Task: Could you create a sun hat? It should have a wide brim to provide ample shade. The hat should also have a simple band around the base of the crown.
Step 72:
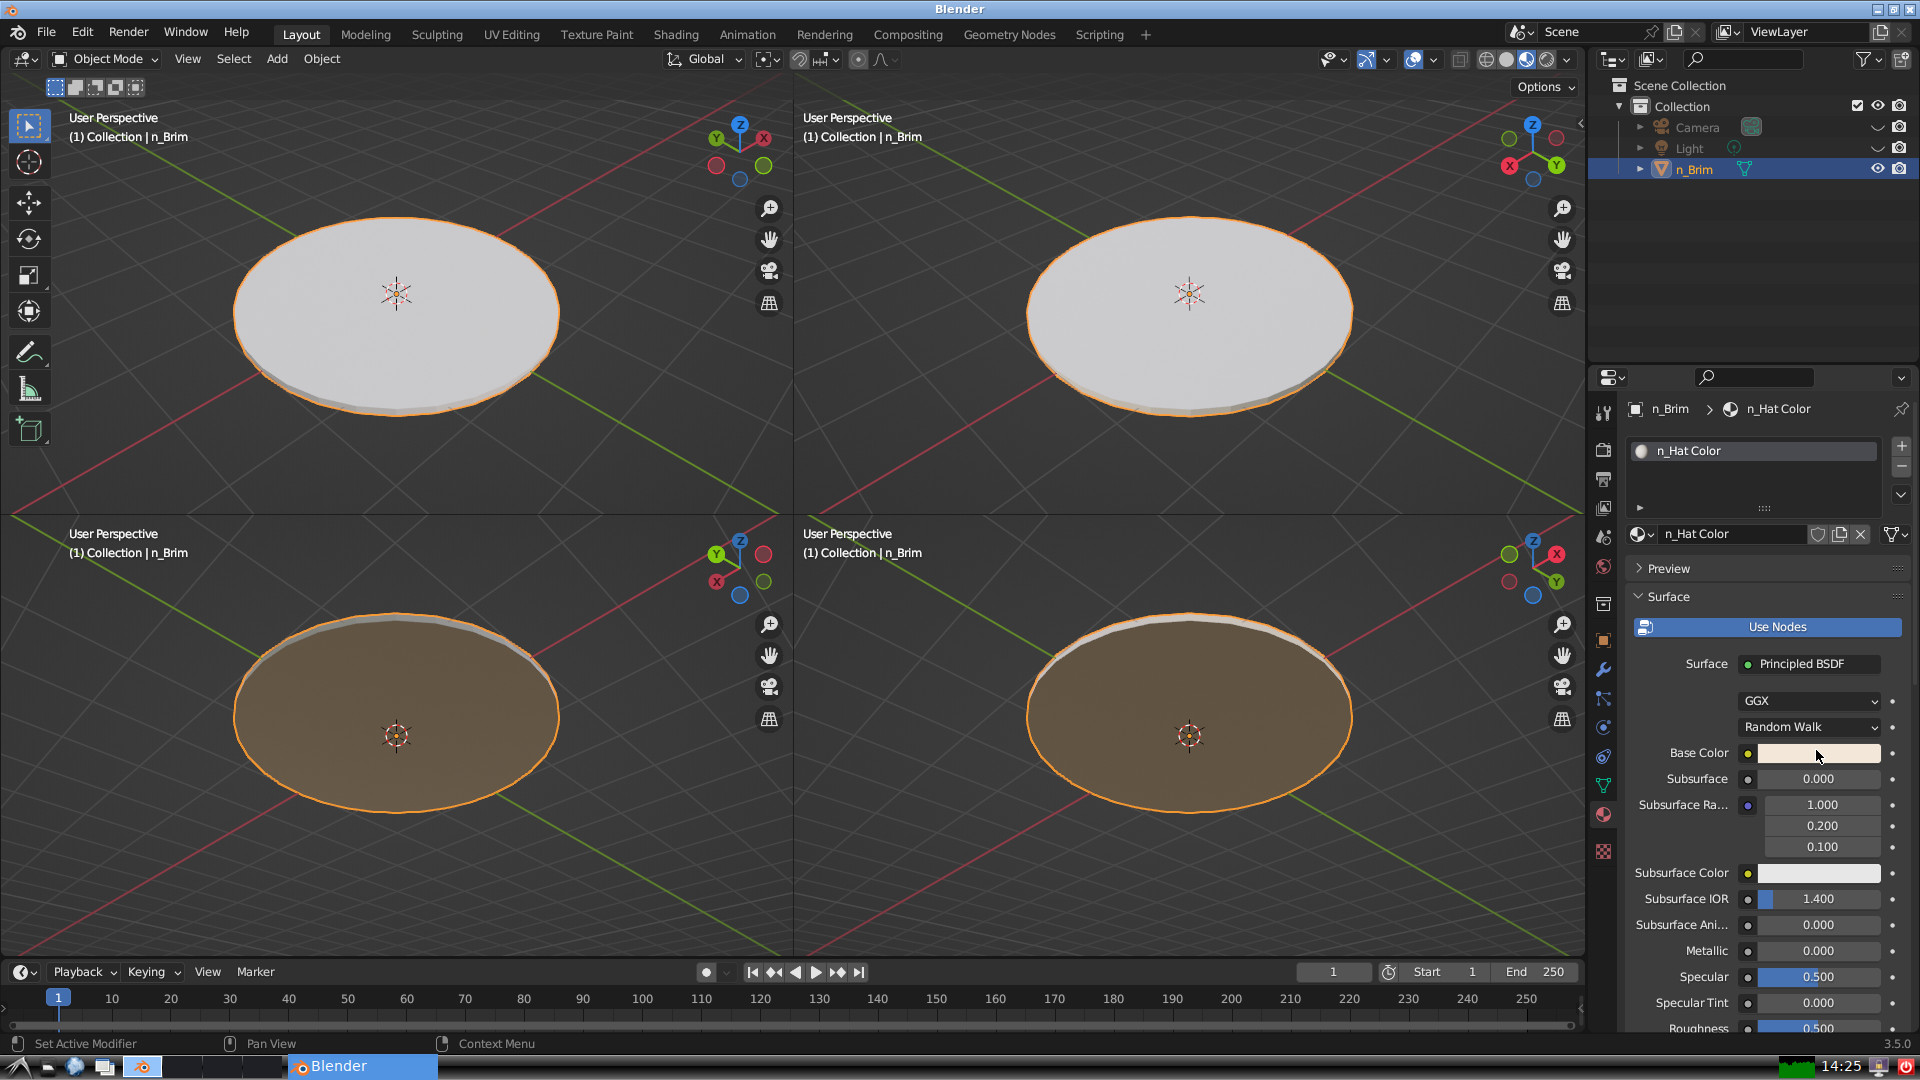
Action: {"mouse_move": [278, 58]}